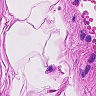
Metastatic tissue present: no